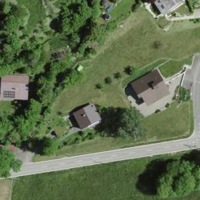
EUNIS habitat code: 52
Species observed at this site:
Phylloscopus collybita
Corvus corone
Hirundo rustica
Sitta europaea
Sylvia atricapilla
Fringilla coelebs
Falco peregrinus
Buteo buteo
Columba palumbus
Corvus corax
Motacilla alba
Turdus merula